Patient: sex F, age 52
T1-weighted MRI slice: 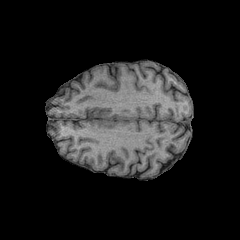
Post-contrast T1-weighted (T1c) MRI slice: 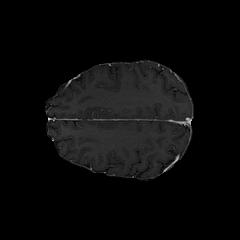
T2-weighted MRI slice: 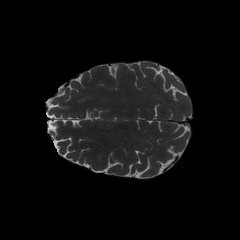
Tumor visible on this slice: no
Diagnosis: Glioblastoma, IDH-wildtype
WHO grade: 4